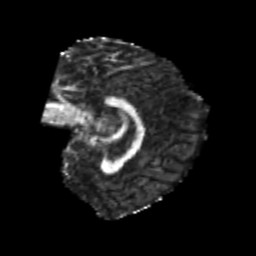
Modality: FA
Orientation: sagittal
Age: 23
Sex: female
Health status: healthy
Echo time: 0.074 s